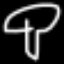
Label: mushroom